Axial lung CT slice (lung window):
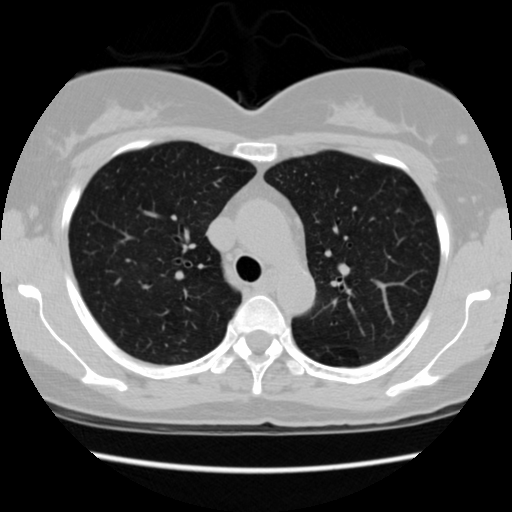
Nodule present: no